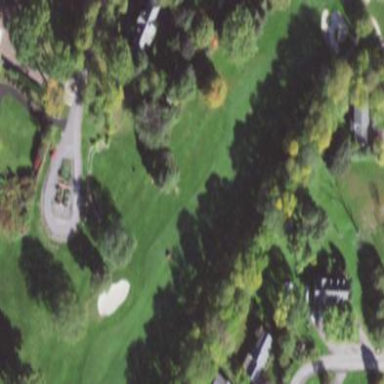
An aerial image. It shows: Grassy area designated as golf fairway.